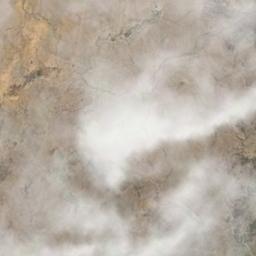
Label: cloud